Field crop: maize
Growth stage: 2
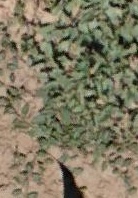
Species: convolvulus